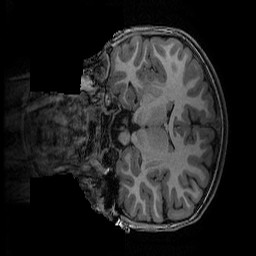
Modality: T1w
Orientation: coronal
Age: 11
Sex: female
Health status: ill
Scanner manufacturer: ge
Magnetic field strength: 3 T
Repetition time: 0.007664 s
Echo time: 0.00342 s